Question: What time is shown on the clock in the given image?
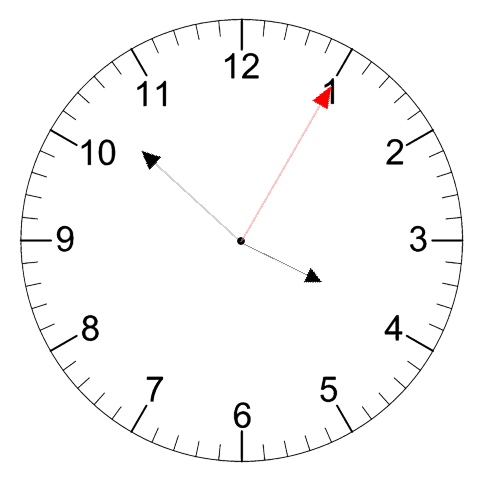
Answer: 03:52:05